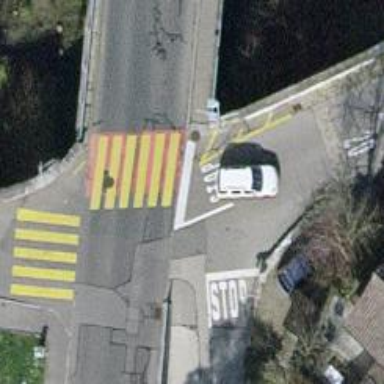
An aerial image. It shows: Zebra crossing on the road.